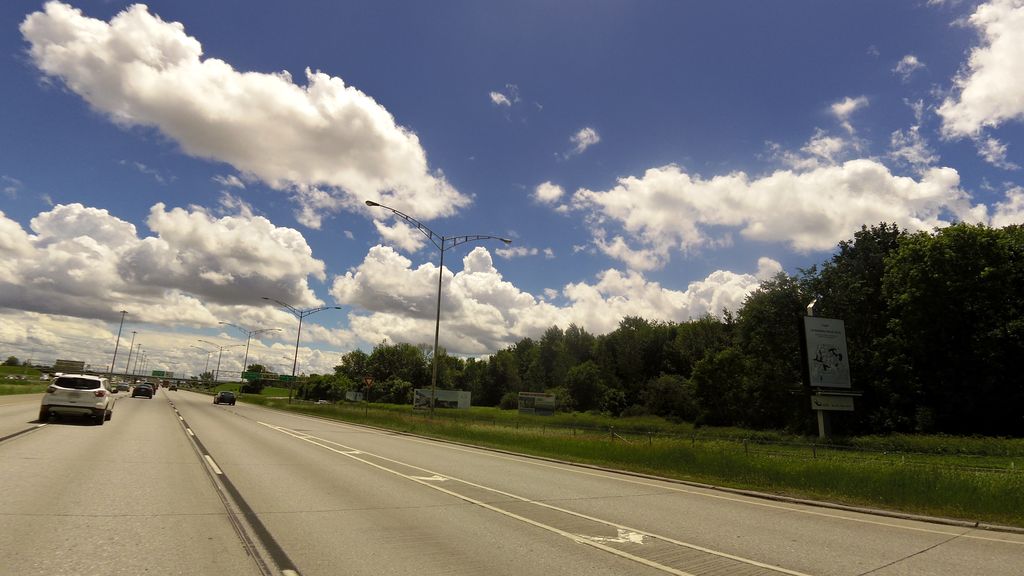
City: montreal